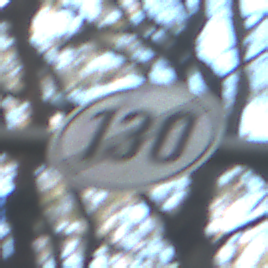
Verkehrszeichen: EndeGeschwindigkeit130
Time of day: SunriseSunset
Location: Outdoor (Nature)
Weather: Clear
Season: Winter
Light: Natural